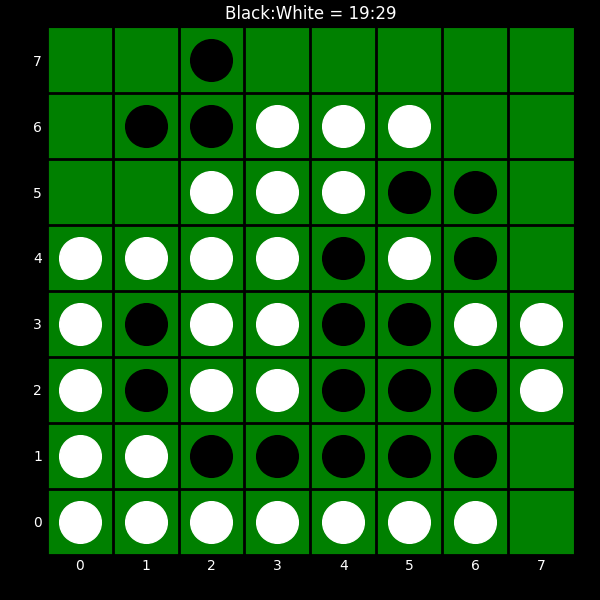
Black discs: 19
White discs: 29